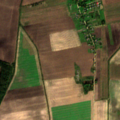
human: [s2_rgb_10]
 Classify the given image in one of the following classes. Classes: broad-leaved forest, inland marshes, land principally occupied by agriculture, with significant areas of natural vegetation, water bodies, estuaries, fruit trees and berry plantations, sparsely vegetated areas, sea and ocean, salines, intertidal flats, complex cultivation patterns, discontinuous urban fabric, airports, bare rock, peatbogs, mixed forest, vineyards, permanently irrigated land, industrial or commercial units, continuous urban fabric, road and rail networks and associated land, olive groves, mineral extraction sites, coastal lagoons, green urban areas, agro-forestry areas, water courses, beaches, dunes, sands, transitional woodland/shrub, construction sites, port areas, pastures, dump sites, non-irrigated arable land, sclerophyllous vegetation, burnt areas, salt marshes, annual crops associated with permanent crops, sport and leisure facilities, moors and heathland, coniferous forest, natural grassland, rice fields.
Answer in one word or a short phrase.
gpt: non-irrigated arable land, complex cultivation patterns, mixed forest